Question: I am making an iphone app in which i want that when app load it should just one cell with textfield when user enter any data in first cell it should new cell with entered data and first cell should be empty as editable.
I am making but it shows same value in above cell also.

here is the code
'''
-(UITableViewCell *)tableView:(UITableView *)atableView cellForRowAtIndexPath:(NSIndexPath *)indexPath
{
UITableViewCell *cell = [tableView dequeueReusableCellWithIdentifier:@"cell"];
if (!cell) {
cell = [[UITableViewCell alloc]initWithStyle:UITableViewCellStyleDefault reuseIdentifier:@"cell"];
cell.backgroundView = [[UIImageView alloc] initWithImage:[ [UIImage imageNamed:@"tabelsales.png"] stretchableImageWithLeftCapWidth:0.0 topCapHeight:5.0] ];
cell.backgroundColor = [UIColor clearColor];
}
if (indexPath.section==0) {
tagInputField =[[UITextField alloc]initWithFrame:CGRectMake(13, 6, 250, 26)];
tagInputField.tag = 2;
tagInputField.delegate = self;
tagInputField.clearButtonMode = UITextFieldViewModeWhileEditing;
tagInputField.font=[UIFont fontWithName:@"Myriad-Pro" size:8];
[tagInputField setText:@" "];
tagInputField.textColor =[UIColor grayColor];
[cell addSubview:tagInputField];
cell.textLabel.text=@"";
return cell;
}
if (indexPath.section==1) {
UIButton *crossButton =[[UIButton alloc]initWithFrame:CGRectMake(230, 8, 18, 18)];
//crossButton.backgroundColor = [UIColor purpleColor];
crossButton.backgroundColor = [UIColor colorWithPatternImage:[UIImage imageNamed:@"Cross.png"]];
[cell addSubview:crossButton];
cell.textLabel.font =[UIFont systemFontOfSize:13];
cell.textLabel.textColor =[UIColor grayColor];
cell.textLabel.text =[tagArray objectAtIndex:indexPath.row];
[crossButton addTarget:self action:@selector(deleteCell:) forControlEvents:UIControlEventTouchUpInside];
return cell;
}
}
'''
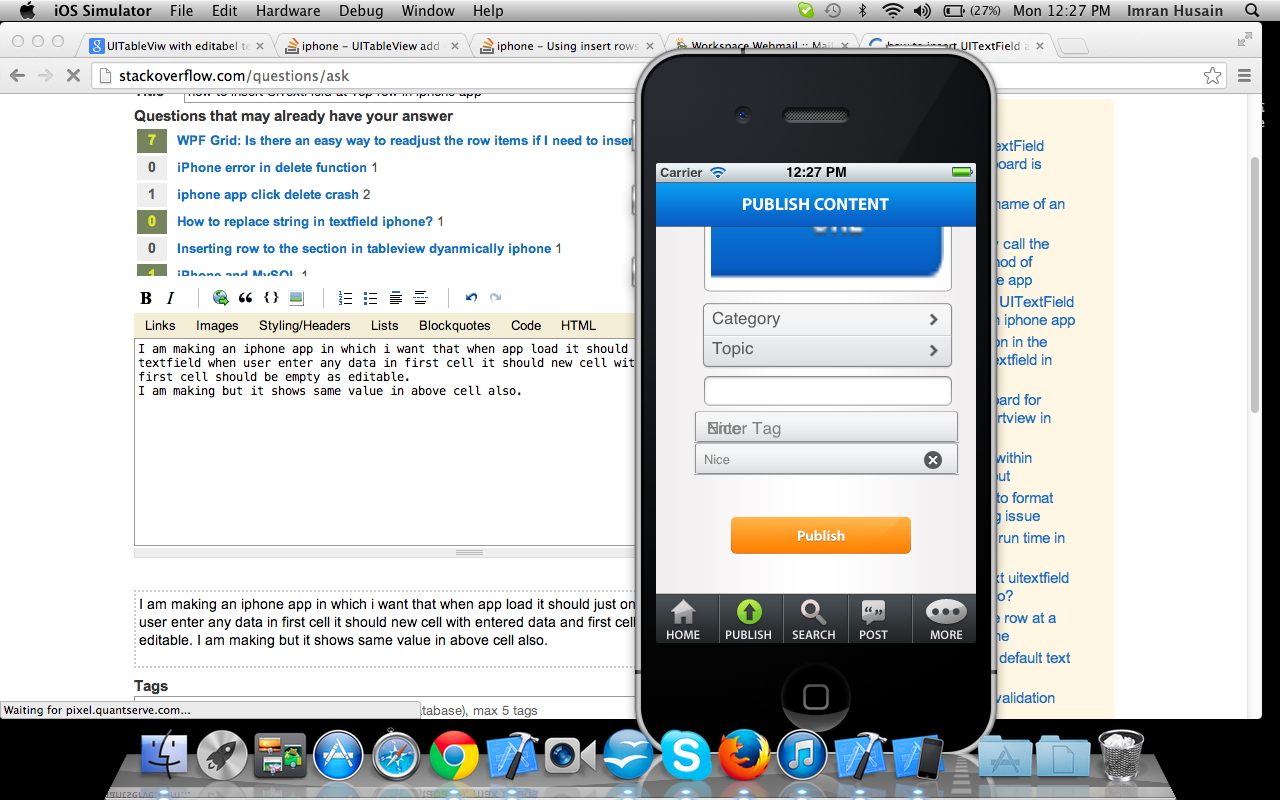
Answer: Try this code:
'''
-(UITableViewCell *)tableView:(UITableView *)atableView cellForRowAtIndexPath:(NSIndexPath *)indexPath
{
UITableViewCell *cell = [tableView dequeueReusableCellWithIdentifier:@"cell"];
if(!cell) {
cell = [[UITableViewCell alloc]initWithStyle:UITableViewCellStyleDefault reuseIdentifier:@"cell"];
cell.backgroundView = [[UIImageView alloc] initWithImage:[ [UIImage imageNamed:@"tabelsales.png"] stretchableImageWithLeftCapWidth:0.0 topCapHeight:5.0] ];
cell.backgroundColor = [UIColor clearColor];
}
for (UIView *subView in cell.subviews)
{
if (subView.tag == 2 || subView.tag == 22)
{
[subView removeFromSuperview];
}
}
if(indexPath.section==0){
tagInputField =[[UITextField alloc]initWithFrame:CGRectMake(13, 6, 250, 26)];
tagInputField.tag = 2;
tagInputField.delegate = self;
tagInputField.clearButtonMode = UITextFieldViewModeWhileEditing;
tagInputField.font=[UIFont fontWithName:@"Myriad-Pro" size:8];
[tagInputField setText:@" "];
tagInputField.textColor =[UIColor grayColor];
[cell addSubview:tagInputField];
cell.textLabel.text=@"";
return cell;
}
if(indexPath.section==1) {
UIButton *crossButton =[[UIButton alloc]initWithFrame:CGRectMake(230, 8, 18, 18)];
*crossButton.tag = 22; //use a tag value that is not used for any other subview
//crossButton.backgroundColor = [UIColor purpleColor];
crossButton.backgroundColor = [UIColor colorWithPatternImage:[UIImage imageNamed:@"Cross.png"]];
[cell addSubview:crossButton];
cell.textLabel.font =[UIFont systemFontOfSize:13];
cell.textLabel.textColor =[UIColor grayColor];
cell.textLabel.text =[tagArray objectAtIndex:indexPath.row];
[crossButton addTarget:self action:@selector(deleteCell:) forControlEvents:UIControlEventTouchUpInside];
return cell;
}
}
'''